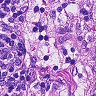
Metastatic tissue present: no